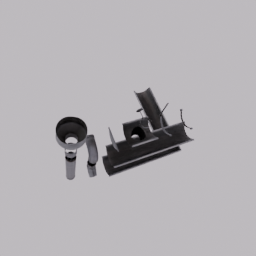
Label: mechanical